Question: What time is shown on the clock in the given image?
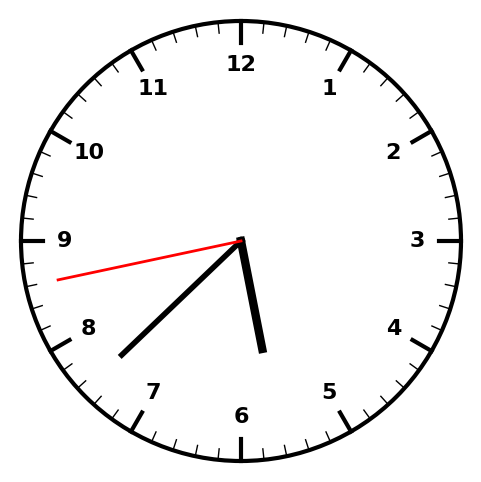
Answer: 05:37:43